Question: >
<URL>
Got the following xcode:
But when i try to put something in case 1 (or empty) it's giving me an error?
Weird problem because i dont know what a protected switch is and how i should fix it. Does anyone has a solution or clue to fix this? Weird..
'''
- (void)tableView:(UITableView *)tableView didSelectRowAtIndexPath:(NSIndexPath *)indexPath
{
UIViewController *controller;
switch(indexPath.row) {
case 0:
NSLog(@"0");
//create instance of EKEventStore
EKEventStore *eventStore = [[EKEventStore alloc] init];
//creating instance of EKEvent
EKEvent *event = [EKEvent eventWithEventStore:eventStore];
//setting the appropriate properties of the new event
event.title = @"Woow";
//event.startDate = [[NSDate alloc] init];
NSDateComponents *myDate2 = [[NSDateComponents alloc] init];
[myDate2 setDay:13];
[myDate2 setMonth:12];
[myDate2 setYear:2011];
[myDate2 setHour:00];
[myDate2 setMinute:34];
event.startDate = [[NSCalendar currentCalendar] dateFromComponents:myDate2];
event.endDate = [[NSDate alloc] initWithTimeInterval:3600 sinceDate:event.startDate];
event.location = @"game2";
event.notes = @" game";
event.alarms = [NSArray arrayWithObject:[EKAlarm alarmWithAbsoluteDate:event.startDate]];
[event setCalendar:[eventStore defaultCalendarForNewEvents]];
NSError *error;
[eventStore saveEvent:event span:EKSpanThisEvent error:&error];
break;
case 1:
NSLog(@"1");
break;
}
{
self.EKController.title = [self.EKList objectAtIndex:[indexPath row]];
}
}
@end
'''
But an error:

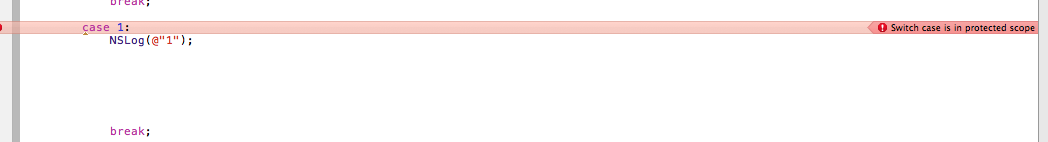
Answer: You should wrap each switch statement with '{}' braces. For example:
'''
switch (someInt) {
case 0:
{
NSLog(@"Case 0");
}
break;
case 1:
{
NSLog(@"Case 1");
}
break;
}
'''
This has been answered already here by the way - <URL>